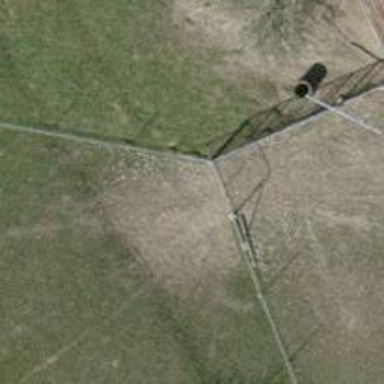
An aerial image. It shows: Fence is in the image.